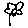
Label: flower